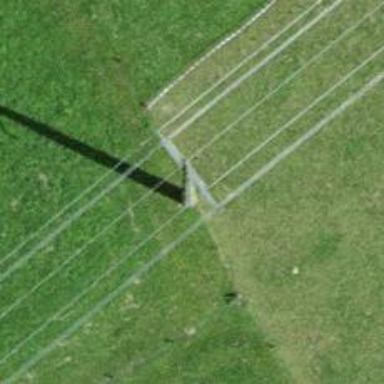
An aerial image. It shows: Power line is depicted.